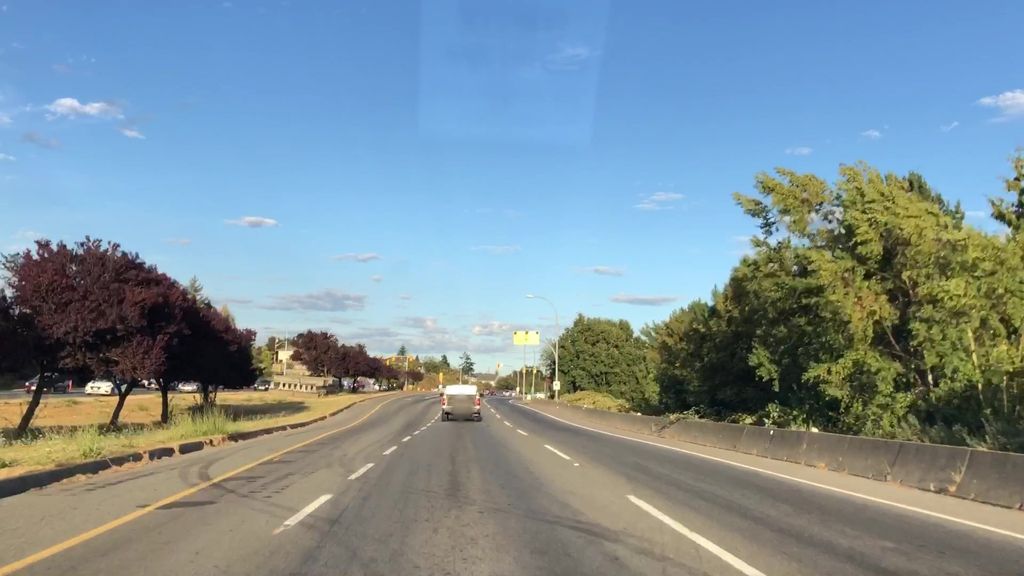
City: victoria